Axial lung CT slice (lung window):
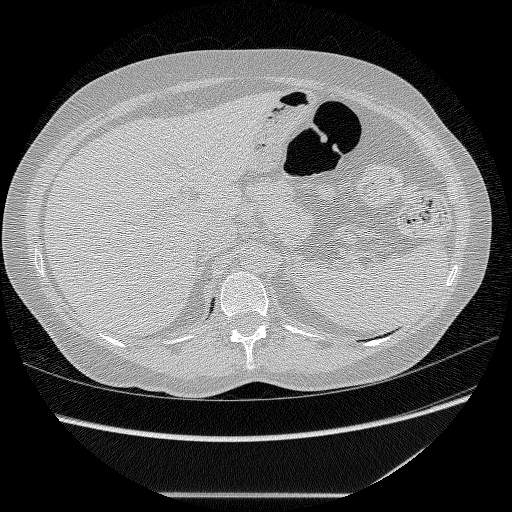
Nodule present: no